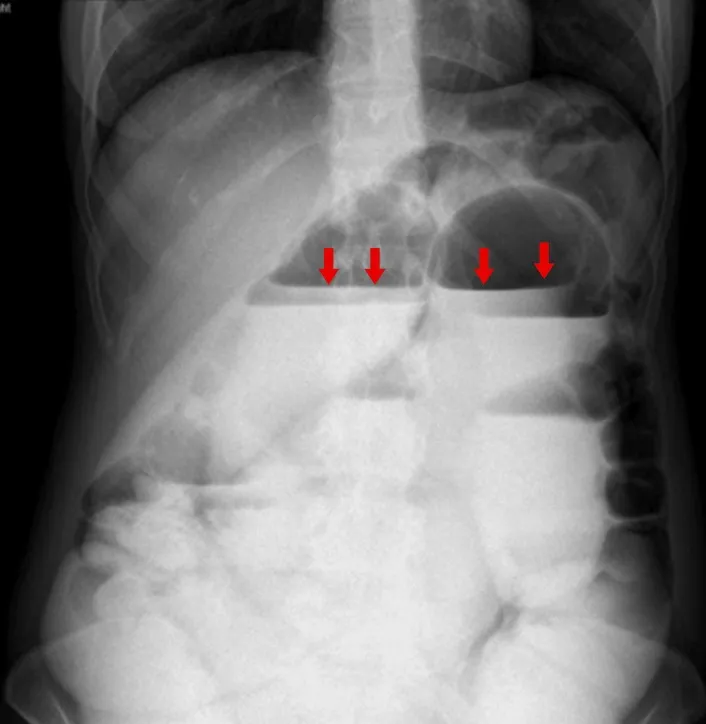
Abdominal X-ray demonstrated results indicating the presence of small bowel obstruction (ie, air-fluid levels and dilated bowel) (marked by a red arrow).
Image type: radiology (x_ray)